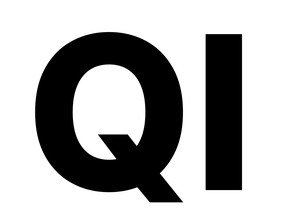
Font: Inter_ExtraBold